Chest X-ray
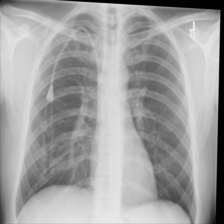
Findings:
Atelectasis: negative
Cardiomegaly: negative
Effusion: negative
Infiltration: negative
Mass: negative
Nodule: negative
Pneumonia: negative
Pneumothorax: negative
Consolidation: negative
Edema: negative
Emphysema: negative
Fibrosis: negative
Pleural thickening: negative
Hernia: negative